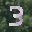
Label: 3